Question: ![enter image description here]I am creating an action to send email with rich text message and attachment. I need to save the attachment file to disc before sending the email.
My work environment:
- - -
My Get Action Method:
'''
public ActionResult CreateCommunication()
{
....
return View(new EmailMessage());
}
'''
My Form:
'''
<form role="form" method="POST" action="MyEmail/CreateCommunication" enctype="multipart/form-data">
...
...
</form>
'''
My Post Action Method:
'''
[HttpPost]
public ActionResult CreateCommunication(FormCollection formCollection)
{
var to = formCollection["To"];
var from = formCollection["From"];
var message = formCollection["Message"]
var file = Request.Files[0];
...
...
}
'''
What am I doing wrong? Any clue?
I have also tried
'''
public ActionResult CreateCommunication(FormCollection formCollection, HttpPostedFileBase fileinput)
{
}
'''
for post action method where fileinput is the '<input type="file" name="fileinput" id="fileinput"/>' in my form but in the method fileinput is 'null'
Please find bellow the RequestHeader which has the correct Content-Type, i.e.:
> application/x-www-form-urlencoded; charset=UTF-8

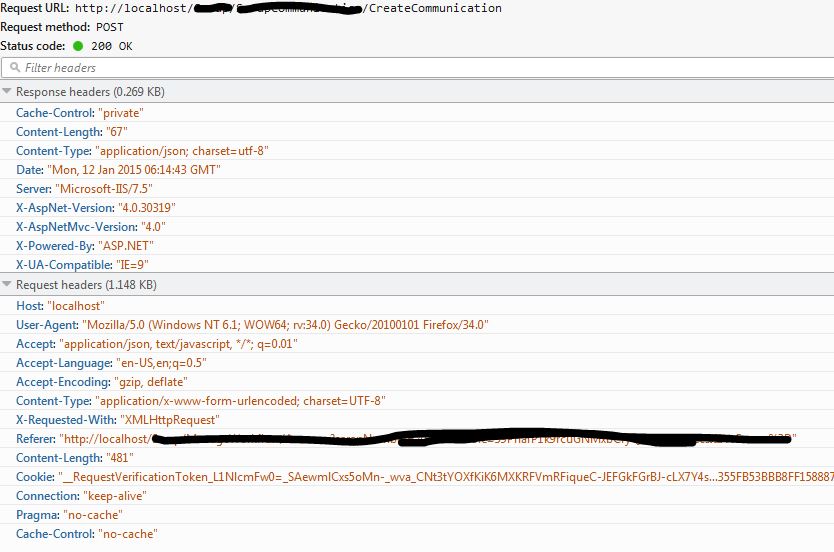
Answer: Finally got the solution. As the form was inside a bootstrap modal window it was using the
Ajax Submit Handler when I refer to the default Submit handler its working fine.
Note to remember is NEVER use ajax submit for file uploader.